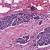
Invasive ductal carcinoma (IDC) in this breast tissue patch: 0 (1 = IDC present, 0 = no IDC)